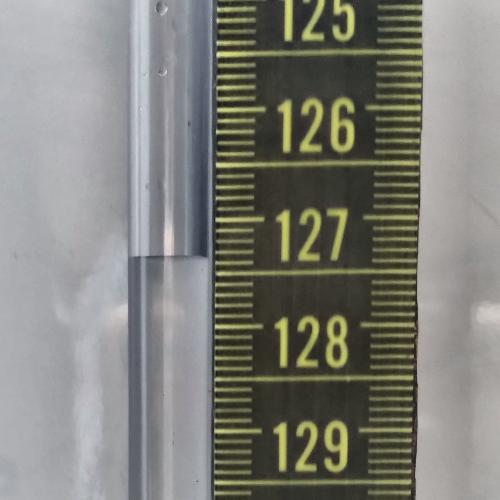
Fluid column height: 127.3 cm